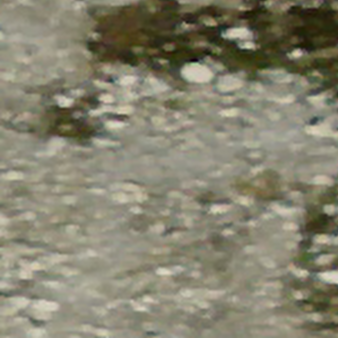
Label: other